Question: I have an input screen developed in flutter where i need to get the user image uploaded/selected. for this in the Screen UI i want to have a design like this in the picture.

The code and what i have come up with the screen background is as follows. How can i add this kind of a circle in my code to enable image selection.
'''
final form =
Container(
alignment: Alignment.center,
child: Padding(
padding: const EdgeInsets.symmetric(horizontal: 32.0, vertical: 4.0),
child: Column(
children: <Widget>[
SizedBox(height: 12.0),
title,
SizedBox(height: 16.0),
email,
SizedBox(height: 12.0),
userName,
SizedBox(height: 12.0),
password,
SizedBox(height: 12.0),
address,
SizedBox(height: 12.0),
country_dropdown,
SizedBox(height: 12.0),
phone,
SizedBox(height: 24.0),
continue_btn,
],
),
), ),
);
final body = Container(
decoration: BoxDecoration(
gradient: LinearGradient(
begin: Alignment.topCenter,
end: Alignment.bottomCenter,
stops: [0.5, 1.0],
colors: [
Color(0xFF03B898),
Color(0xFF01816B),
],
),
),
child: Container(
child: Column(
mainAxisAlignment: MainAxisAlignment.start,
crossAxisAlignment: CrossAxisAlignment.center,
mainAxisSize: MainAxisSize.min,
children: [
Expanded(
flex: 1,
child: Container(
alignment: Alignment.center,
child: Center(
child: Image.asset(
'assets/images/pawfect_logo.png',
height: 150.0,
width: 150.0,
fit: BoxFit.contain,
),
),
),
),
Expanded(
flex: 4,
child: Container(
width: MediaQuery.of(context).size.width,
height: MediaQuery.of(context).size.height,
alignment: Alignment.center,
decoration: BoxDecoration(
color: Colors.white,
border: Border.all(
color: Colors.white,
),
borderRadius: BorderRadius.only(
topRight: Radius.circular(50),
topLeft: Radius.circular(50),
),
),
child: form, //Text('this text here'),
),
),
],
),
));
return Scaffold(
body: body,
);'''
'''
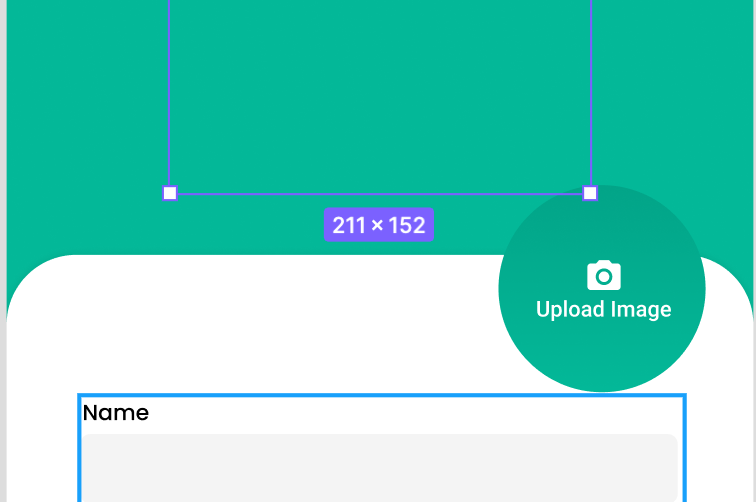
Answer: Check out this example :
'''
import 'package:flutter/material.dart';
void main() => runApp(MyApp());
class MyApp extends StatelessWidget {
@override
Widget build(BuildContext context) {
return MaterialApp(home: HomePage());
}
}
class HomePage extends StatefulWidget {
@override
_HomePageState createState() => _HomePageState();
}
class _HomePageState extends State<HomePage> {
@override
Widget build(BuildContext context) {
final form = Container(
height: MediaQuery.of(context).size.height*0.75,
child: Padding(
padding: const EdgeInsets.symmetric(horizontal: 32.0, vertical: 4.0),
child: Column(
children: <Widget>[
SizedBox(height: 90.0),
Text('Name'),
SizedBox(height: 16.0),
Text('email'),
SizedBox(height: 12.0),
Text('username'),
SizedBox(height: 12.0),
Text('password'),
SizedBox(height: 12.0),
Text('Address'),
SizedBox(height: 12.0),
Text('Dropdown'),
SizedBox(height: 12.0),
Text('Phone'),
SizedBox(height: 24.0),
Text('con btn'),
],
),
),
);
final body = Container(
decoration: BoxDecoration(
gradient: LinearGradient(
begin: Alignment.topCenter,
end: Alignment.bottomCenter,
stops: [0.5, 1.0],
colors: [
Color(0xFF03B898),
Color(0xFF01816B),
],
),
),
child: Stack(
children: <Widget>[
Column(
children: <Widget>[
Container(
height: MediaQuery.of(context).size.height * 0.25,
),
Container(
alignment: Alignment.center,
decoration: BoxDecoration(
color: Colors.white,
border: Border.all(
color: Colors.white,
),
borderRadius: BorderRadius.only(
topRight: Radius.circular(50),
topLeft: Radius.circular(50),
),
),
child: form, //Text('this text here'),
),
],
),
Positioned(
right: 30,
top: 150,
child: Container(
width: 100,
height: 100,
decoration: BoxDecoration(
color: Colors.green,
borderRadius: BorderRadius.circular(50)),
alignment: Alignment.center,
child: Column(
mainAxisAlignment: MainAxisAlignment.center,
children: <Widget>[
Icon(
Icons.camera_alt,
color: Colors.white,
),
Text(
'Upload Image',
style: TextStyle(fontSize: 10, color: Colors.white),
)
],
),
),
),
],
));
return Scaffold(
body: SingleChildScrollView(child: body),
);
}
}
'''
Let me know if it works